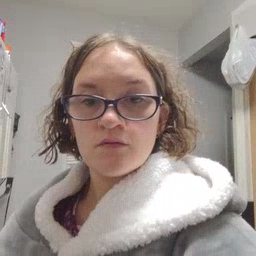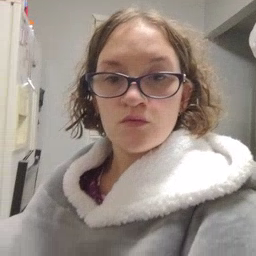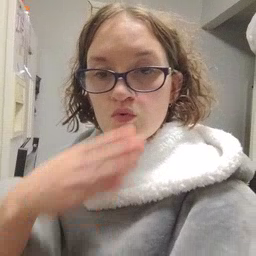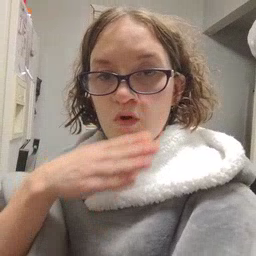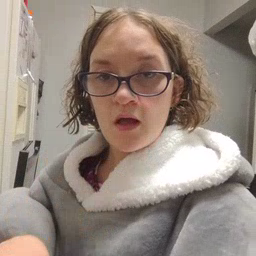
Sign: quiet